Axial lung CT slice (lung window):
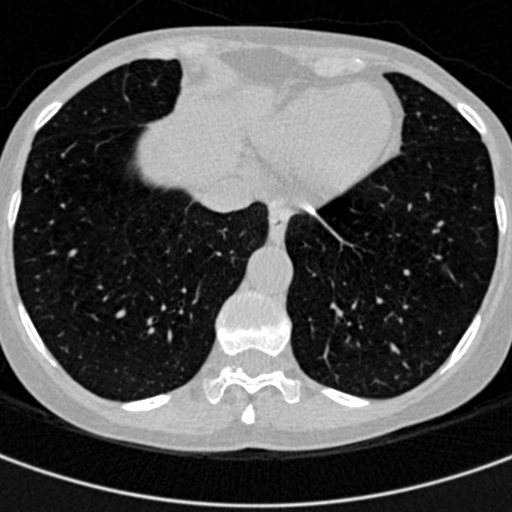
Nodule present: no